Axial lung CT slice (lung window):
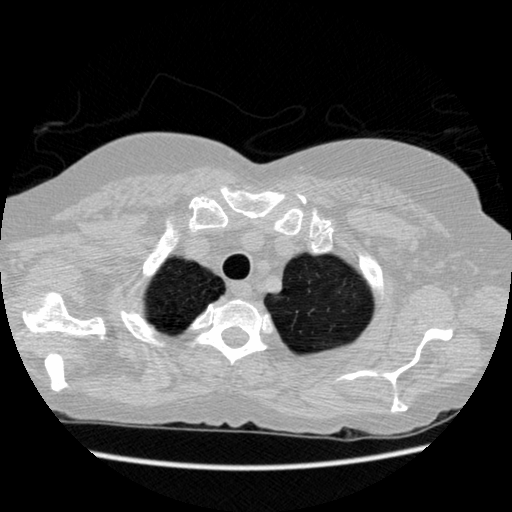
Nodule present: no